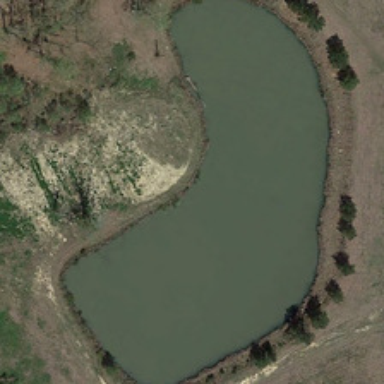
Some green trees are around an irregular pond .